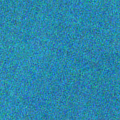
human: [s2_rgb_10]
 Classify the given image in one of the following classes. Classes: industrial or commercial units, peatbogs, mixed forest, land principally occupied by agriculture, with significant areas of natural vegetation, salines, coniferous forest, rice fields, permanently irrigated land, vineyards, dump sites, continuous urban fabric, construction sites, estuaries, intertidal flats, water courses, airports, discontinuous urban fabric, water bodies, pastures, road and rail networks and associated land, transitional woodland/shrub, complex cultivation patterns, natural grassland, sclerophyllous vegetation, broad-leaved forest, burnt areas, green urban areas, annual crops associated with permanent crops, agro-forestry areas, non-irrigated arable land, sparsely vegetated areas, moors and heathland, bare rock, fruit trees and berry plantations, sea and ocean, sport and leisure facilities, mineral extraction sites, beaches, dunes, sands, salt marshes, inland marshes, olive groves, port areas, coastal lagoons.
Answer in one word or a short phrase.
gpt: sea and ocean